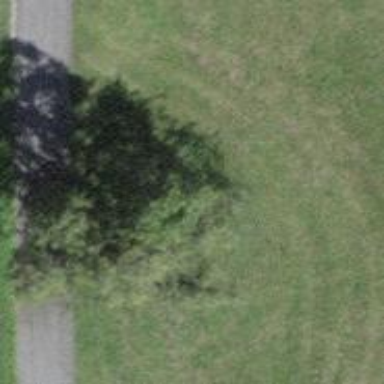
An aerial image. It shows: Picnic table located in leisure land area.